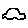
Label: car